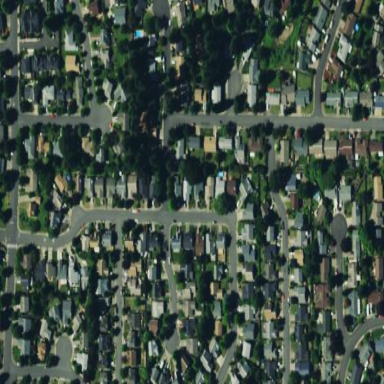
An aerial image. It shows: Residential area composed of single-family homes.